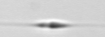
Label: Cylindrotheca_morphotype1